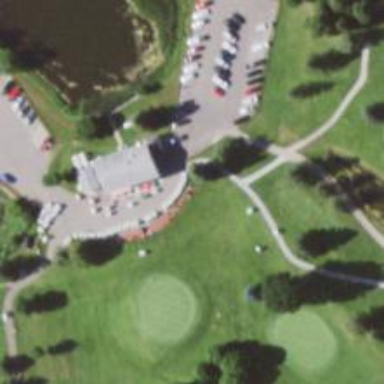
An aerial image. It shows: Golf course surrounded by greenery.